Question: I read a bit about using SSE intrinsics and tried my luck with implementing quaternion rotation with doubles. Below are the normal and SSE functions I wrote,
'''
void quat_rot(quat_t a, REAL* restrict b){
///////////////////////////////////////////
// Multiply vector b by quaternion a //
///////////////////////////////////////////
REAL cross_temp[3],result[3];
cross_temp[0]=a.el[2]*b[2]-a.el[3]*b[1]+a.el[0]*b[0];
cross_temp[1]=a.el[3]*b[0]-a.el[1]*b[2]+a.el[0]*b[1];
cross_temp[2]=a.el[1]*b[1]-a.el[2]*b[0]+a.el[0]*b[2];
result[0]=b[0]+2.0*(a.el[2]*cross_temp[2]-a.el[3]*cross_temp[1]);
result[1]=b[1]+2.0*(a.el[3]*cross_temp[0]-a.el[1]*cross_temp[2]);
result[2]=b[2]+2.0*(a.el[1]*cross_temp[1]-a.el[2]*cross_temp[0]);
b[0]=result[0];
b[1]=result[1];
b[2]=result[2];
}
'''
'''
inline void cross_p(__m128d *a, __m128d *b, __m128d *c){
const __m128d SIGN_NP = _mm_set_pd(0.0, -0.0);
__m128d l1 = _mm_mul_pd( _mm_unpacklo_pd(a[1], a[1]), b[0] );
__m128d l2 = _mm_mul_pd( _mm_unpacklo_pd(b[1], b[1]), a[0] );
__m128d m1 = _mm_sub_pd(l1, l2);
m1 = _mm_shuffle_pd(m1, m1, 1);
m1 = _mm_xor_pd(m1, SIGN_NP);
l1 = _mm_mul_pd( a[0], _mm_shuffle_pd(b[0], b[0], 1) );
__m128d m2 = _mm_sub_sd(l1, _mm_unpackhi_pd(l1, l1));
c[0] = m1;
c[1] = m2;
}
void quat_rotSSE(quat_t a, REAL* restrict b){
///////////////////////////////////////////
// Multiply vector b by quaternion a //
///////////////////////////////////////////
__m128d axb[2];
__m128d aa[2];
aa[0] = _mm_load_pd(a.el+1);
aa[1] = _mm_load_sd(a.el+3);
__m128d bb[2];
bb[0] = _mm_load_pd(b);
bb[1] = _mm_load_sd(b+2);
cross_p(aa, bb, axb);
__m128d w = _mm_set1_pd(a.el[0]);
axb[0] = _mm_add_pd(axb[0], _mm_mul_pd(w, bb[0]));
axb[1] = _mm_add_sd(axb[1], _mm_mul_sd(w, bb[1]));
cross_p(aa, axb, axb);
_mm_store_pd(b, _mm_add_pd(bb[0], _mm_add_pd(axb[0], axb[0])));
_mm_store_sd(b+2, _mm_add_pd(bb[1], _mm_add_sd(axb[1], axb[1])));
}
'''
The rotation is basically done using the function,

I then run the following test to check how much time each function takes to do a set of rotations,
'''
int main(int argc, char *argv[]){
REAL a[] __attribute__ ((aligned(16))) = {0.2, 1.3, 2.6};
quat_t q = {{0.1, 0.7, -0.3, -3.2}};
REAL sum = 0.0;
for(int i = 0; i < 4; i++) sum += q.el[i] * q.el[i];
sum = sqrt(sum);
for(int i = 0; i < 4; i++) q.el[i] /= sum;
int N = <PHONE>;
for(int i = 0; i < N; i++){
quat_rotSSE(q, a);
}
printf("rot = ");
for(int i = 0; i < 3; i++) printf("%f, ", a[i]);
printf("
");
return 0;
}
'''
I compiled using gcc 4.6.3 with -O3 -std=c99 -msse3.
The timings for the normal function, using the unix 'time', was 18.841s and 21.689s for the SSE one.
Am I missing something, why is the SSE implementation 15% slower than the normal one? In which cases would an SSE implementation be faster for double precision?
---
: Taking advice from the comments, I tried several things,
- - 'restrict''cross_p'- 'movapd'
The assembly code generated for the SSE function is only 4 lines less than the normal one.
---
: Added links to the assembly generated,
<URL>
<URL>
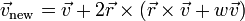
Answer: SSE (and SIMD in general) works really well when you're performing the same operations on a large number of elements, where there's no dependencies between operations. For example, if you had an array of double and needed to do 'array[i] = (array[i] * K + L)/M + N;' for each element then SSE/SIMD would help.
If you're not performing the same operations on a large number of elements, then SSE doesn't help. For example, if you had one double and needed to do 'foo = (foo * K + L)/M + N;' then SSE/SIMD isn't going to help.
Basically, SSE is the wrong tool for the job. You need to change the job into something where SSE is the right tool. For example, rather than
multiplying one vector by one quaternion; try multiplying an array of 1000 vectors by a quaternion, or perhaps multiplying an array of 1000 vectors by an array of 1000 quaternions.
Note that this typically means modifying data structures to suit. For example, rather than having an array of structures it's often better to have a structure of arrays.
For a better example, imagine your code uses an array of quaternions, like this:
'''
for(i = 0; i < quaternionCount; i++) {
cross_temp[i][0] = a[i][2] * b[i][2] - a[i][3] * b[i][1] + a[i][0] * b[i][0];
cross_temp[i][1] = a[i][3] * b[i][0] - a[i][1] * b[i][2] + a[i][0] * b[i][1];
cross_temp[i][2] = a[i][1] * b[i][1] - a[i][2] * b[i][0] + a[i][0] * b[i][2];
b[i][0] = b[i][0] + 2.0 * (a[i][2] * cross_temp[i][2] - a[i][3] * cross_temp[i][1]);
b[i][1] = b[i][1] + 2.0 * (a[i][3] * cross_temp[i][0] - a[i][1] * cross_temp[i][2]);
b[i][2] = b[i][2] + 2.0 * (a[i][1] * cross_temp[i][1] - a[i][2] * cross_temp[i][0]);
}
'''
The first step would be to transform it into a quaternion of arrays, and do this:
'''
for(i = 0; i < quaternionCount; i++) {
cross_temp[0][i] = a[2][i] * b[2][i] - a[3][i] * b[1][i] + a[0][i] * b[0][i];
cross_temp[1][i] = a[3][i] * b[0][i] - a[1][i] * b[2][i] + a[0][i] * b[1][i];
cross_temp[2][i] = a[1][i] * b[1][i] - a[2][i] * b[0][i] + a[0][i] * b[2][i];
b[0][i] = b[0][i] + 2.0 * (a[2][i] * cross_temp[2][i] - a[3][i] * cross_temp[1][i]);
b[1][i] = b[1][i] + 2.0 * (a[3][i] * cross_temp[0][i] - a[1][i] * cross_temp[2][i]);
b[2][i] = b[2][i] + 2.0 * (a[1][i] * cross_temp[1][i] - a[2][i] * cross_temp[0][i]);
}
'''
Then, because 2 doubles fit into a single SSE register you want to unroll the loop by 2:
'''
for(i = 0; i < quaternionCount; i += 2) {
cross_temp[0][i] = a[2][i] * b[2][i] - a[3][i] * b[1][i] + a[0][i] * b[0][i];
cross_temp[0][i+1] = a[2][i+1] * b[2][i+1] - a[3][i+1] * b[1][i+1] + a[0][i+1] * b[0][i+1];
cross_temp[1][i] = a[3][i] * b[0][i] - a[1][i] * b[2][i] + a[0][i] * b[1][i];
cross_temp[1][i+1] = a[3][i+1] * b[0][i+1] - a[1][i+1] * b[2][i+1] + a[0][i+1] * b[1][i+1];
cross_temp[2][i] = a[1][i] * b[1][i] - a[2][i] * b[0][i] + a[0][i] * b[2][i];
cross_temp[2][i+1] = a[1][i+1] * b[1][i+1] - a[2][i+1] * b[0][i+1] + a[0][i+1] * b[2][i+1];
b[0][i] = b[0][i] + 2.0 * (a[2][i] * cross_temp[2][i] - a[3][i] * cross_temp[1][i]);
b[0][i+1] = b[0][i+1] + 2.0 * (a[2][i+1] * cross_temp[2][i+1] - a[3][i+1] * cross_temp[1][i+1]);
b[1][i] = b[1][i] + 2.0 * (a[3][i] * cross_temp[0][i] - a[1][i] * cross_temp[2][i]);
b[1][i+1] = b[1][i+1] + 2.0 * (a[3][i+1] * cross_temp[0][i+1] - a[1][i+1] * cross_temp[2][i+1]);
b[2][i] = b[2][i] + 2.0 * (a[1][i] * cross_temp[1][i] - a[2][i] * cross_temp[0][i]);
b[2][i+1] = b[2][i+1] + 2.0 * (a[1][i+1] * cross_temp[1][i+1] - a[2][i+1] * cross_temp[0][i+1]);
}
'''
Now, you want to break this down into individual operations. For example, the first 2 lines of the inner loop would become:
'''
cross_temp[0][i] = a[2][i] * b[2][i];
cross_temp[0][i] -= a[3][i] * b[1][i];
cross_temp[0][i] += a[0][i] * b[0][i];
cross_temp[0][i+1] = a[2][i+1] * b[2][i+1];
cross_temp[0][i+1] -= a[3][i+1] * b[1][i+1];
cross_temp[0][i+1] += a[0][i+1] * b[0][i+1];
'''
Now re-order that:
'''
cross_temp[0][i] = a[2][i] * b[2][i];
cross_temp[0][i+1] = a[2][i+1] * b[2][i+1];
cross_temp[0][i] -= a[3][i] * b[1][i];
cross_temp[0][i+1] -= a[3][i+1] * b[1][i+1];
cross_temp[0][i] += a[0][i] * b[0][i];
cross_temp[0][i+1] += a[0][i+1] * b[0][i+1];
'''
Once you've done all of this, think about converting to SSE. The first 2 lines of code is one load (that loads both 'a[2][i]' and 'a[2][i+1]' into an SSE register) followed by one multiplication (and not 2 separate loads and 2 separate multiplications). Those 6 lines might become (pseudo-code):
'''
load SSE_register1 with both a[2][i] and a[2][i+1]
multiply SSE_register1 with both b[2][i] and b[2][i+1]
load SSE_register2 with both a[3][i] and a[3][i+1]
multiply SSE_register2 with both b[1][i] and b[1][i+1]
load SSE_register2 with both a[0][i] and a[0][i+1]
multiply SSE_register2 with both b[0][i] and b[0][i+1]
SE_register1 = SE_register1 - SE_register2
SE_register1 = SE_register1 + SE_register3
'''
Each line of pseudo-code here is a single SSE instruction/intrinsic; and .
If every instruction does 2 operations in parallel, then (in theory) it could be up to twice as fast as the original "one operation per instruction" code.